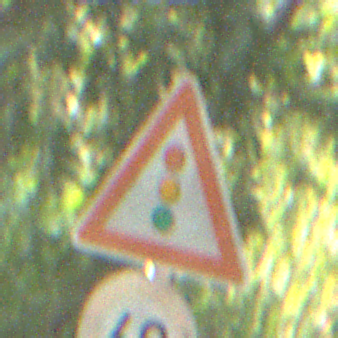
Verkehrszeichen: Lichtzeichenanlage
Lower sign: Geschwindigkeit60
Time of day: SunriseSunset
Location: Outdoor (Suburban)
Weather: Clear
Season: NotSpecified
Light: Natural